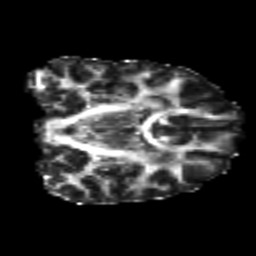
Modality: FA
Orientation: coronal
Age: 23
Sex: male
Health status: healthy
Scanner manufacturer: philips
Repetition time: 7.474 s
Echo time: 0.08753 s